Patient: sex F, age 58
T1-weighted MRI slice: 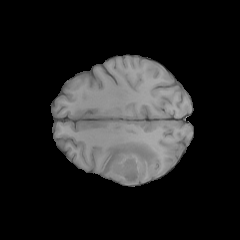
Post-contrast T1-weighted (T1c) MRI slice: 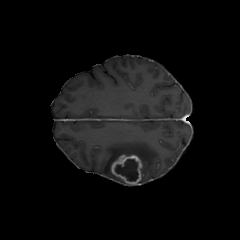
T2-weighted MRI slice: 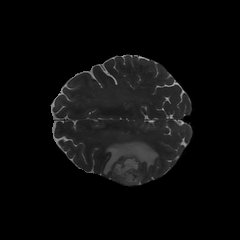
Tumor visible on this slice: yes
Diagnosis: Glioblastoma, IDH-wildtype
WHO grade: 4